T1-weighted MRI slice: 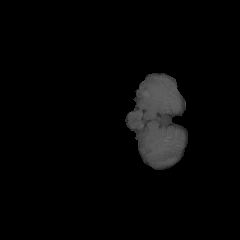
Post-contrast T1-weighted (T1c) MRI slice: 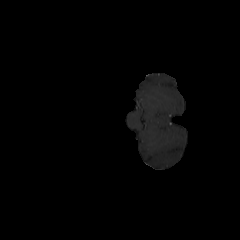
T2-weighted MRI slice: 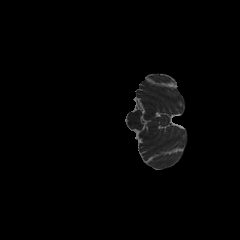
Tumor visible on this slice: no